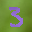
Label: 3